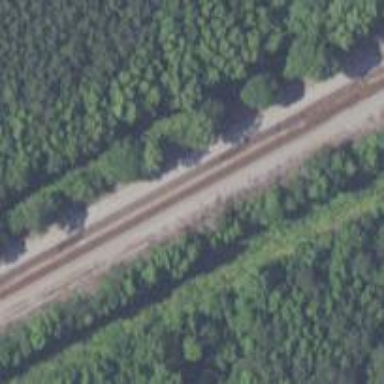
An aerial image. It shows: Site related to railway infrastructure.